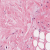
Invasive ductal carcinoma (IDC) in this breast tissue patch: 0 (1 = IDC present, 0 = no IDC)